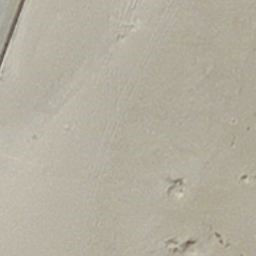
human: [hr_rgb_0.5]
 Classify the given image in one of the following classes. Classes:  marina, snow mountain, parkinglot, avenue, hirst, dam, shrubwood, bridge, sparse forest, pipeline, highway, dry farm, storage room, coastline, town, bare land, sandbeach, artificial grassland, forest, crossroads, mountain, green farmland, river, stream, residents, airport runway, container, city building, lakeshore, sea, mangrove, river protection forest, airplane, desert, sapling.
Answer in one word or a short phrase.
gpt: sandbeach